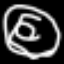
Label: donut